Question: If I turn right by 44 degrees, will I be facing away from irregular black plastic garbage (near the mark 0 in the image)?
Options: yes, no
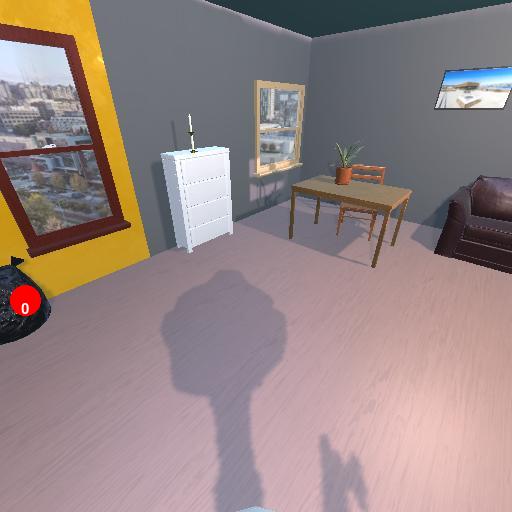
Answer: yes